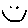
Label: smiley face